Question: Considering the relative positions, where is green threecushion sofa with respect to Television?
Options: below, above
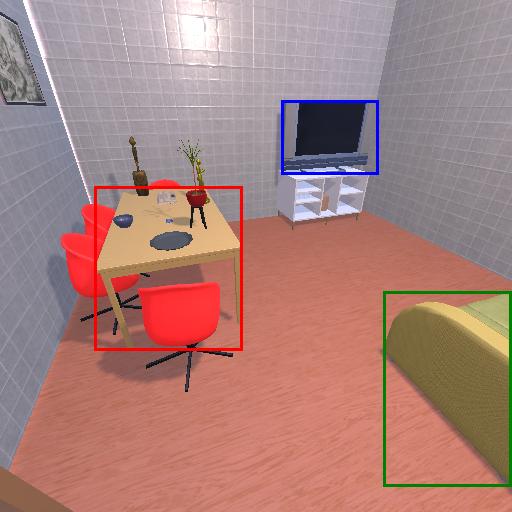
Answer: below